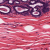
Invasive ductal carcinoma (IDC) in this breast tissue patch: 0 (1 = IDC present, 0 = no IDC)